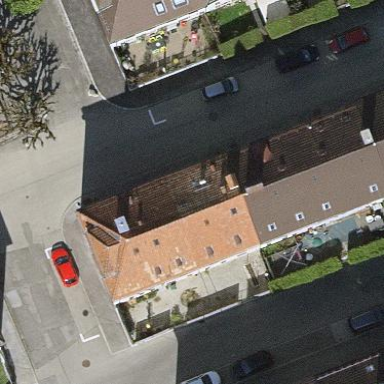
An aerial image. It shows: Apartments building with side-hipped roof shape.